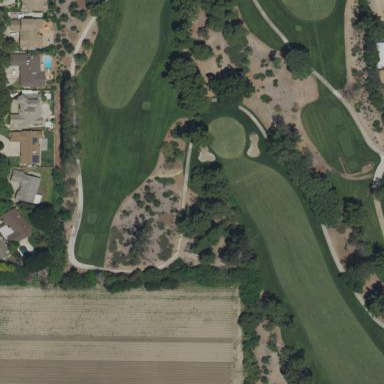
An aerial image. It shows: Sandy area is golf bunker.